Field crop: maize
Growth stage: 2
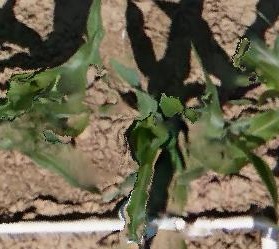
Species: maize